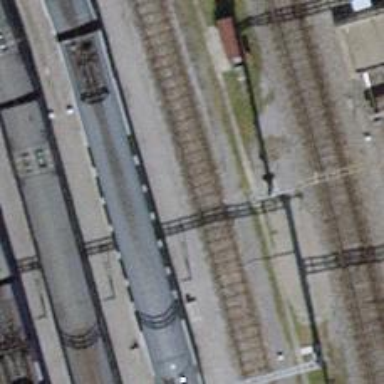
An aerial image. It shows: Single-track electrified railway yard with contact line electrification.